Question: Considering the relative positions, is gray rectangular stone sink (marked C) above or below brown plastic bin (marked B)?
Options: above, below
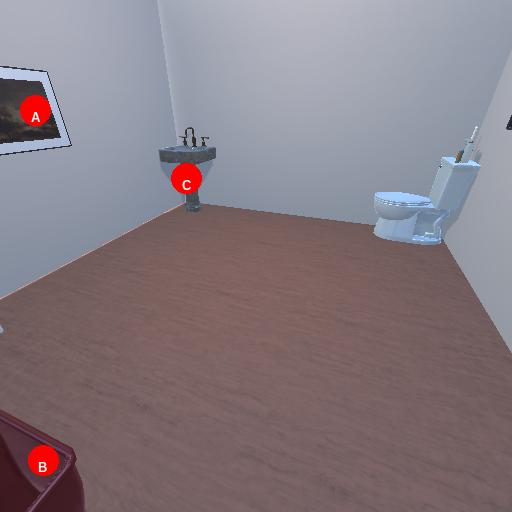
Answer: above